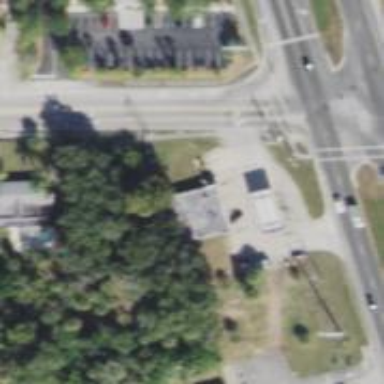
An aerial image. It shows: Convenience shop.